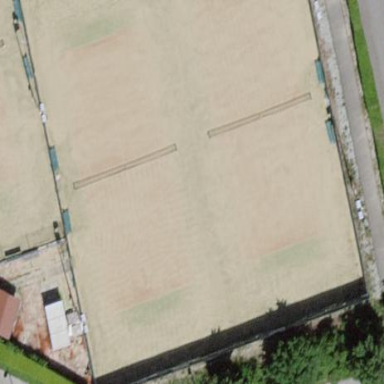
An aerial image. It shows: Tennis court in leisure pitch.